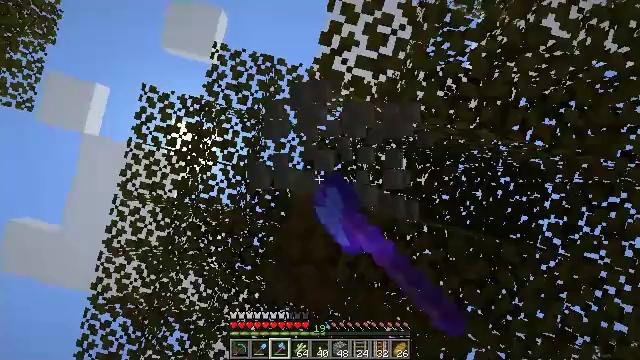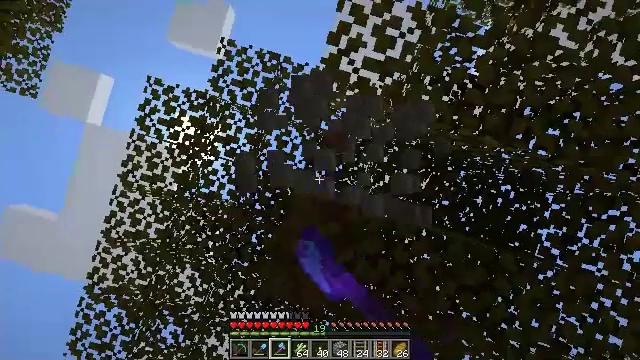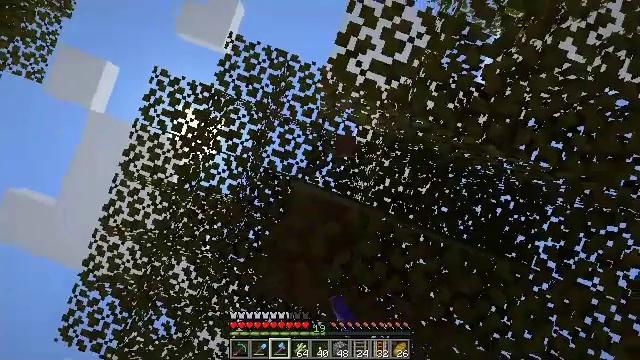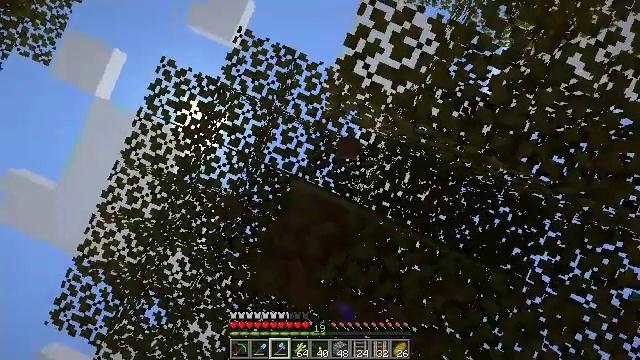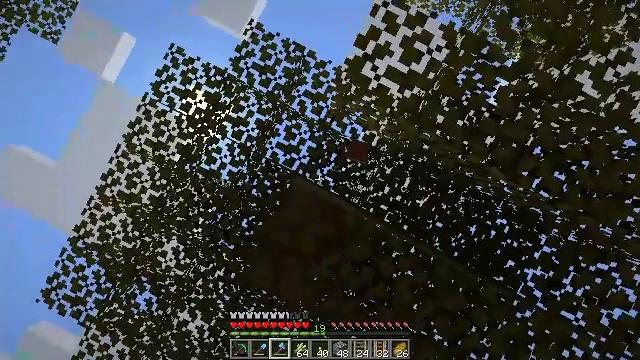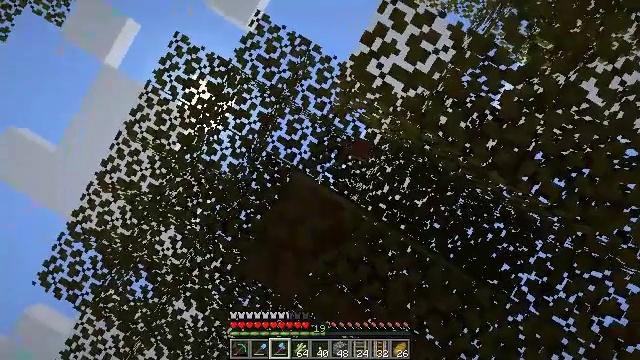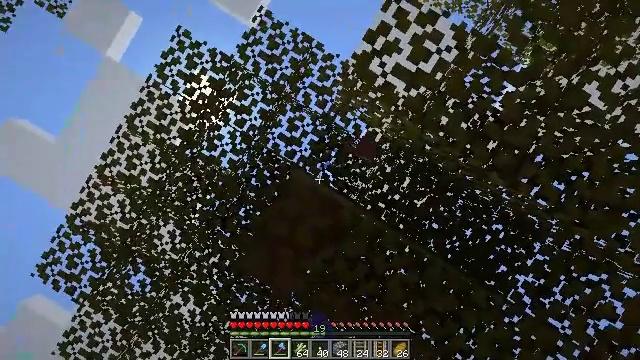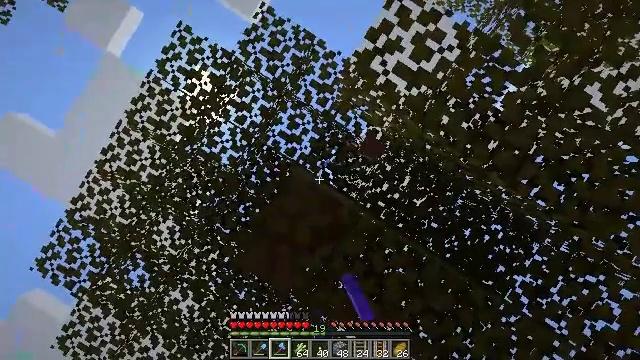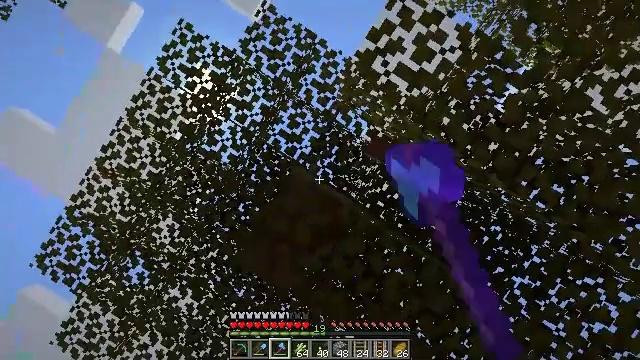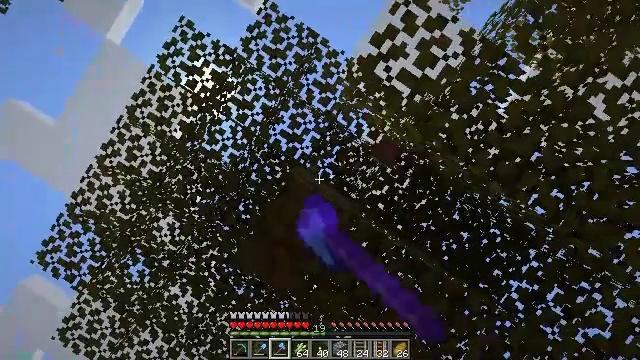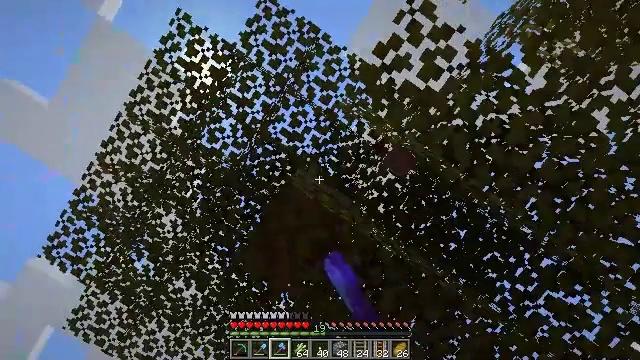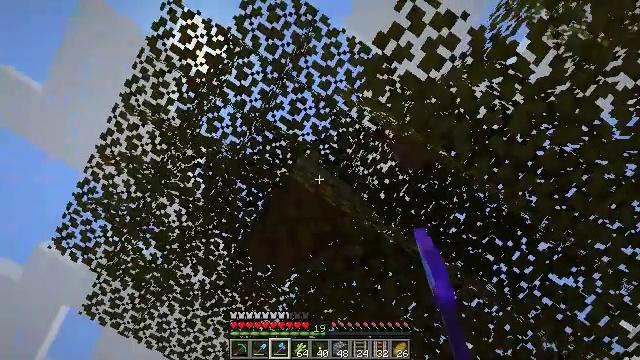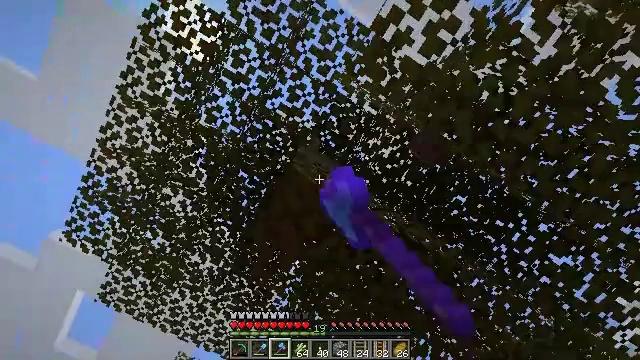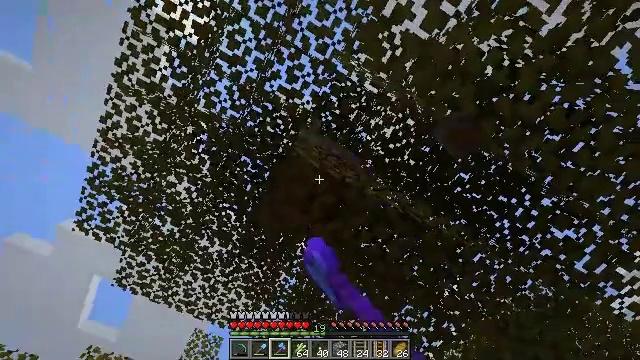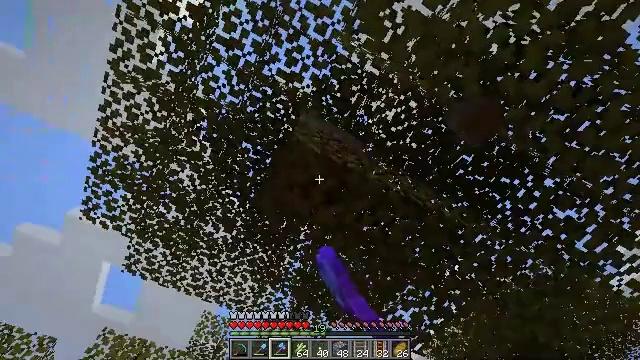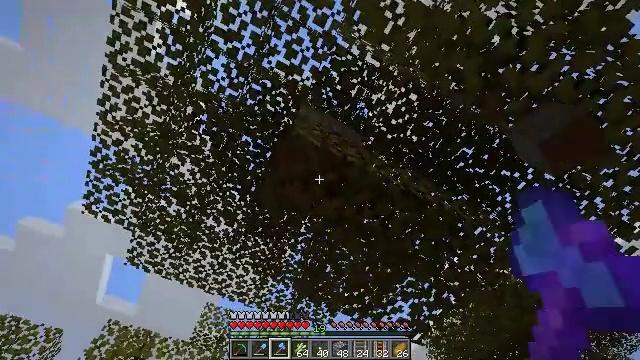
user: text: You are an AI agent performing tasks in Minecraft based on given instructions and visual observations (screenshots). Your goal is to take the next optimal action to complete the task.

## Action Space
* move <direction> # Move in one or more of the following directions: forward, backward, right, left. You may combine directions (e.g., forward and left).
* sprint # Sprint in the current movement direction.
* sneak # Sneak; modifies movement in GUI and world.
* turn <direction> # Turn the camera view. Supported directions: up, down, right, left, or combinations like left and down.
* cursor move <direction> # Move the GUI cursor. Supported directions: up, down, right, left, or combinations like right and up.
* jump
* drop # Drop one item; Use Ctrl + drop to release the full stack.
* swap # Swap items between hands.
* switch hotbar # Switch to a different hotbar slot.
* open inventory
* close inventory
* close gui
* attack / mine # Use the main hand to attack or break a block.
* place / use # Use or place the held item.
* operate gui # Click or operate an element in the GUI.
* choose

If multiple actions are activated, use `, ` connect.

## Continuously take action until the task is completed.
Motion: motion action
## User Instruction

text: Trim the tree by mining the acacia leaves.
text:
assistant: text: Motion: turn right, attack / mine
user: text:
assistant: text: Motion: turn right, attack / mine
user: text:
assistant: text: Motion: turn right, attack / mine
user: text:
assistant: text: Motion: turn right, attack / mine
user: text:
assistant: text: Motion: turn right, attack / mine
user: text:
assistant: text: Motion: turn right, attack / mine
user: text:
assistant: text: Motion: attack / mine
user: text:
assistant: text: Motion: move back, attack / mine
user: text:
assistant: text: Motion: move back, turn down, attack / mine
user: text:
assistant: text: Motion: move back, turn down, attack / mine
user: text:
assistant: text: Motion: turn left and down, attack / mine
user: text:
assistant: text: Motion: turn left and down, attack / mine
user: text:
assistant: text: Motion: turn left and down, attack / mine
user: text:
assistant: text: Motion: turn left and down, attack / mine
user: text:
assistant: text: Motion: turn down, attack / mine
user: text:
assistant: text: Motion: attack / mine
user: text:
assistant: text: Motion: attack / mine
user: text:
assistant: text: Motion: attack / mine
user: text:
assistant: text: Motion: attack / mine
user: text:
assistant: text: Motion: attack / mine
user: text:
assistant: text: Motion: attack / mine
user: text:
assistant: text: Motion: attack / mine